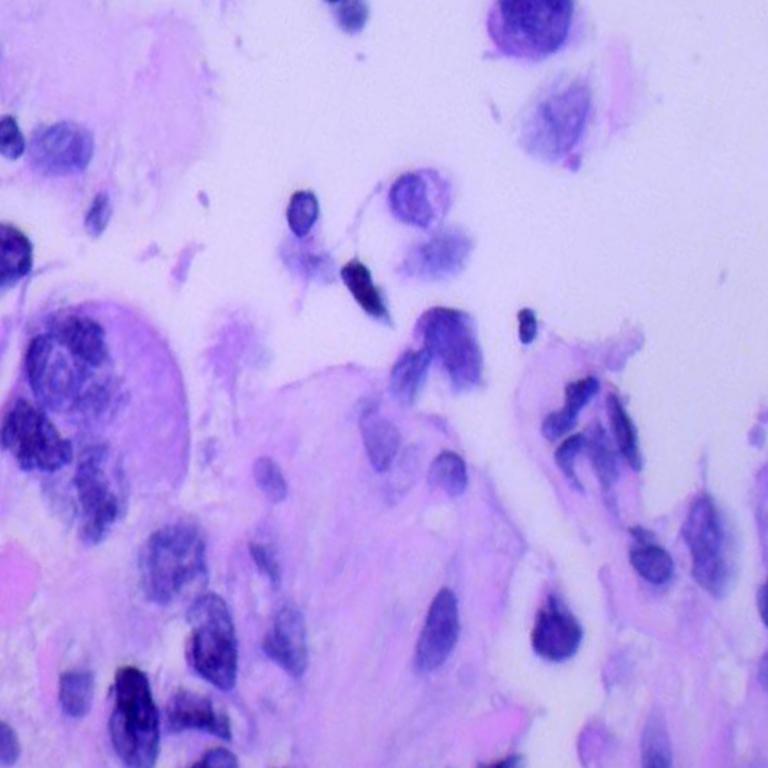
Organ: lung
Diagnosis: adenocarcinomas